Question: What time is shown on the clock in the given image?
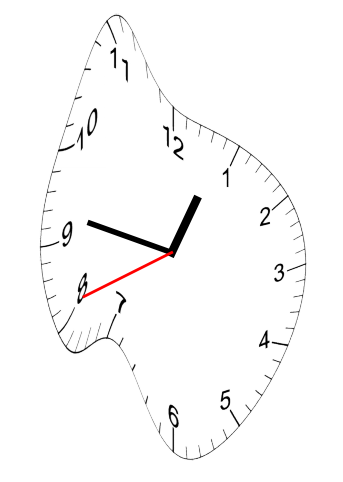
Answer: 12:46:41